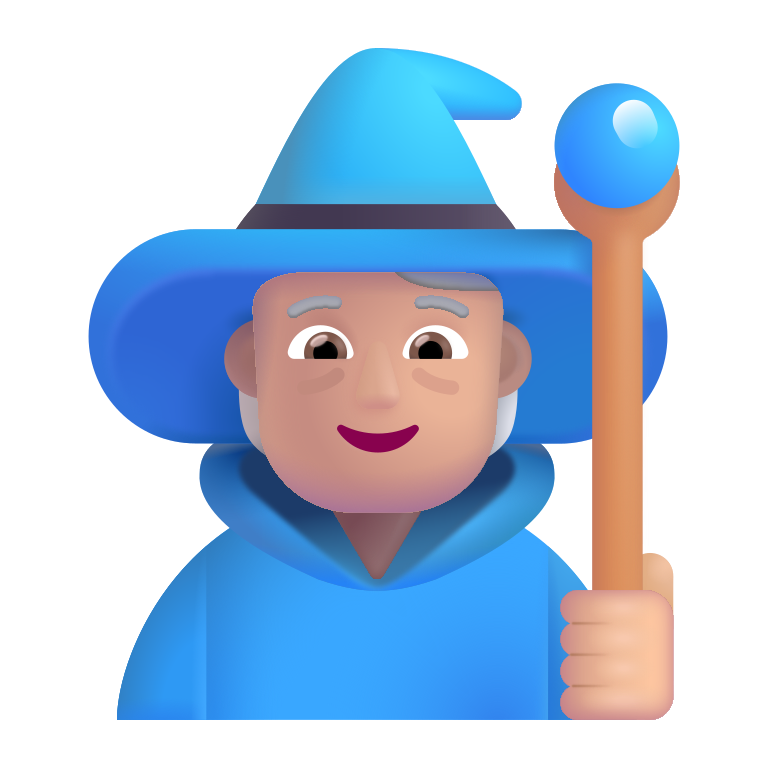
person mage color  light